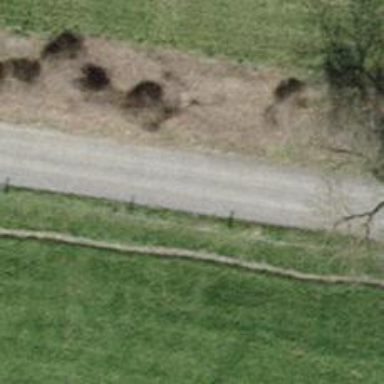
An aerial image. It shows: Track with pebblestone surface. The track type is grade2.